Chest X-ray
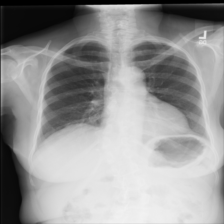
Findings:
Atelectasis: negative
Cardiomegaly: negative
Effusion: negative
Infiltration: negative
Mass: negative
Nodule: negative
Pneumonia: negative
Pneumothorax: negative
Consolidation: negative
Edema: negative
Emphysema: negative
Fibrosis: negative
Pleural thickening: negative
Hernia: negative